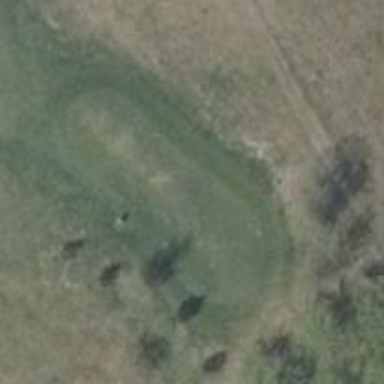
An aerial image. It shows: Golf tee.